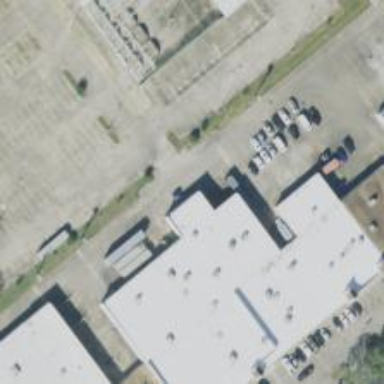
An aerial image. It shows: Retail building.